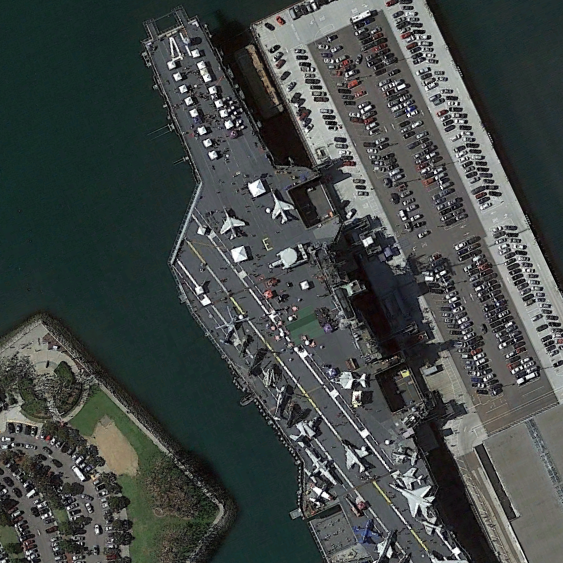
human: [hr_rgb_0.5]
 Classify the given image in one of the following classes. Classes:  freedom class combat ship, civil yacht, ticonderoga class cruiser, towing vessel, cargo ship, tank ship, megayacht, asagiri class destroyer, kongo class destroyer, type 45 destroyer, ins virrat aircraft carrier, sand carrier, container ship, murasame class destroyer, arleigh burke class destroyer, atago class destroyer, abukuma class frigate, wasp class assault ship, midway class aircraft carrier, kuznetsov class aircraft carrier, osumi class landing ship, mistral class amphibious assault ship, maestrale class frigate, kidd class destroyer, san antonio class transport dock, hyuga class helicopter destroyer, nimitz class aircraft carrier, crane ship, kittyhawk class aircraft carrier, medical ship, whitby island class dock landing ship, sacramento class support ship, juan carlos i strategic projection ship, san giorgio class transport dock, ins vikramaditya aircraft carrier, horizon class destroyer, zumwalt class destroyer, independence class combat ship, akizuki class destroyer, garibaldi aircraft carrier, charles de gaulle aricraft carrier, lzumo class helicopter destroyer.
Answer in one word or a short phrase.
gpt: Midway class aircraft carrier